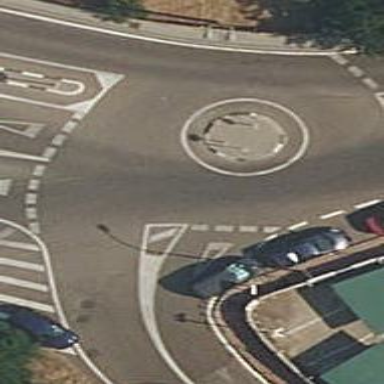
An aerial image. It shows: Tertiary road leading to roundabout junction.